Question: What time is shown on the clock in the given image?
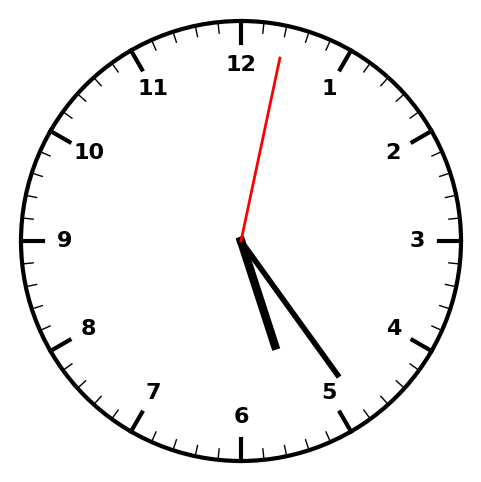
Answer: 05:24:02